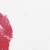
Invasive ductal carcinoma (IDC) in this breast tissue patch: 0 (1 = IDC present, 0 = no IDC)